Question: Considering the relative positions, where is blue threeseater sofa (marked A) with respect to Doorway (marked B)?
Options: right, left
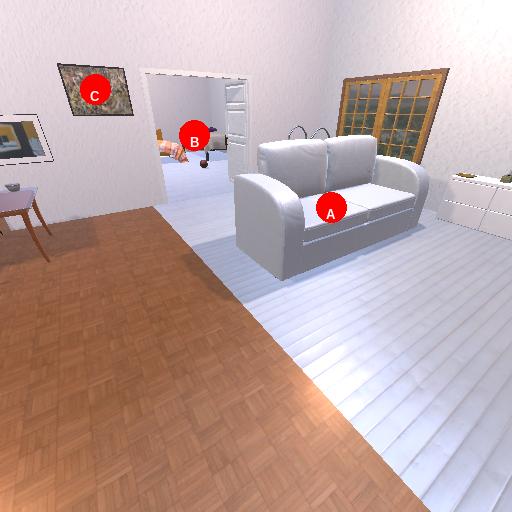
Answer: right